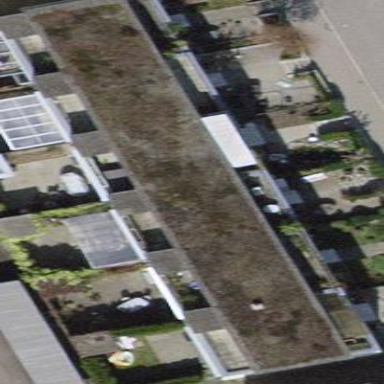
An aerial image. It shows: Terrace building.